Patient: sex M, age 45
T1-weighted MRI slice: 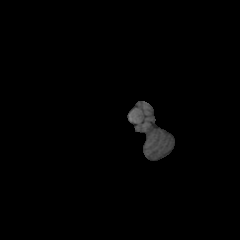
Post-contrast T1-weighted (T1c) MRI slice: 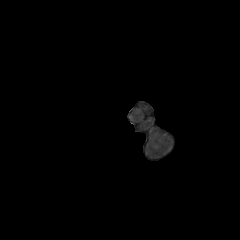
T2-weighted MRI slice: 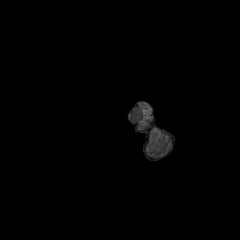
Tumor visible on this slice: no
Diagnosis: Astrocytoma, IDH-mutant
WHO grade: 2